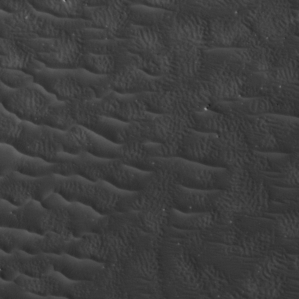
Label: non_frost